Question: I'm building an mobile application with JQuery Mobile and I found a very big bug..
If I press the back button on the phone it's just like clicking on the back arrow on the browser. I would like to click on the button surrounded by red on this picture:
I want it to when I click it shows the 2 options which are "About" and "Exit". I saw some stuff online about the exit button but couldnt get any to work and I also tried to find something on the jquerymobile docs but no success..
Thanks for your attention!
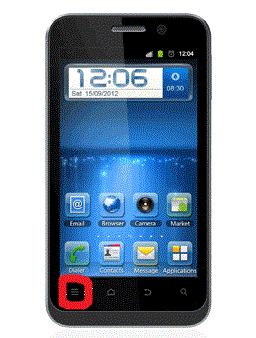
Answer: To listen to those events you will have to use PhoneGap if you are building non native app.